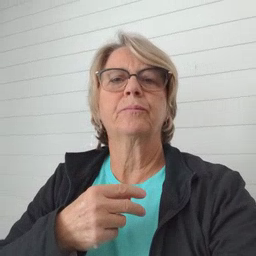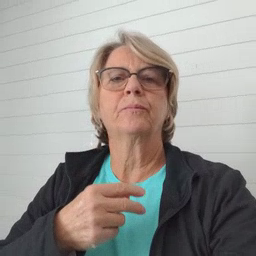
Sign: stuck